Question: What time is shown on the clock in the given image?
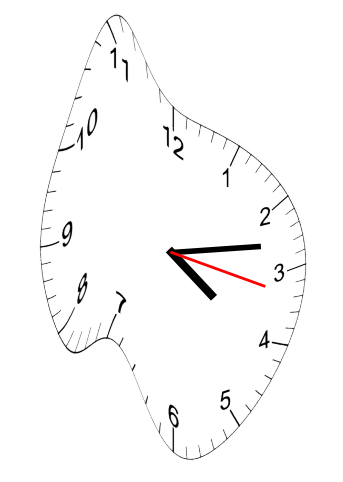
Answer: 04:13:17